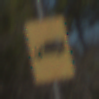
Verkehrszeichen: KFZZulaessigeGesamtmasse3Komma5TOhnePfeilsymbol
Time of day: MorningAfternoon
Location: Outdoor (Nature)
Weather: Clear
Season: Summer
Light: Natural